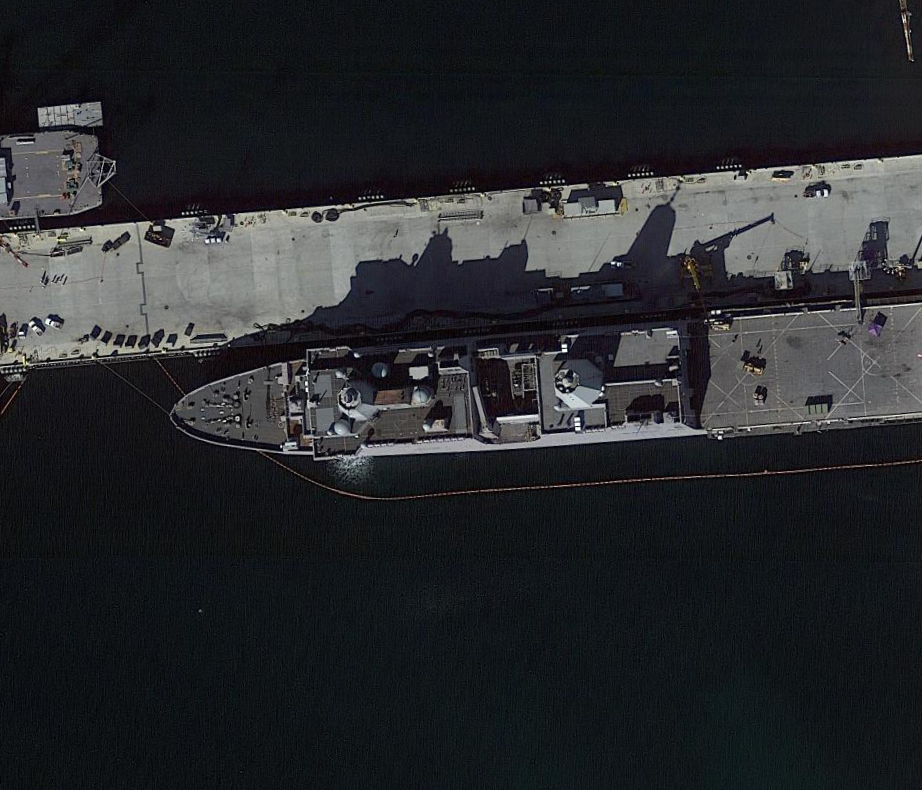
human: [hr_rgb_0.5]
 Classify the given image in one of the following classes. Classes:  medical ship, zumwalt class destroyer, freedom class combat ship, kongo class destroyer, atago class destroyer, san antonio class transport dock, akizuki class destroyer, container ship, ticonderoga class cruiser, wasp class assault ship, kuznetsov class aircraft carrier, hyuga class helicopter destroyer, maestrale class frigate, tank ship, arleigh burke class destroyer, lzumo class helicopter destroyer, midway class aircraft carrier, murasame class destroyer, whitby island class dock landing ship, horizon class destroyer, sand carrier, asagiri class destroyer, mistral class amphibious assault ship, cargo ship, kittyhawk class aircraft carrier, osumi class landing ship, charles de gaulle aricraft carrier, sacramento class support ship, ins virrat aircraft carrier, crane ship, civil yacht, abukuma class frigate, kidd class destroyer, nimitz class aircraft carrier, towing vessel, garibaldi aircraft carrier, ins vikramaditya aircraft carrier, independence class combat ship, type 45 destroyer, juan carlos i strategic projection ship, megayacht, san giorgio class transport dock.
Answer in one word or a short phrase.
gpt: San Antonio class transport dock